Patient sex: M
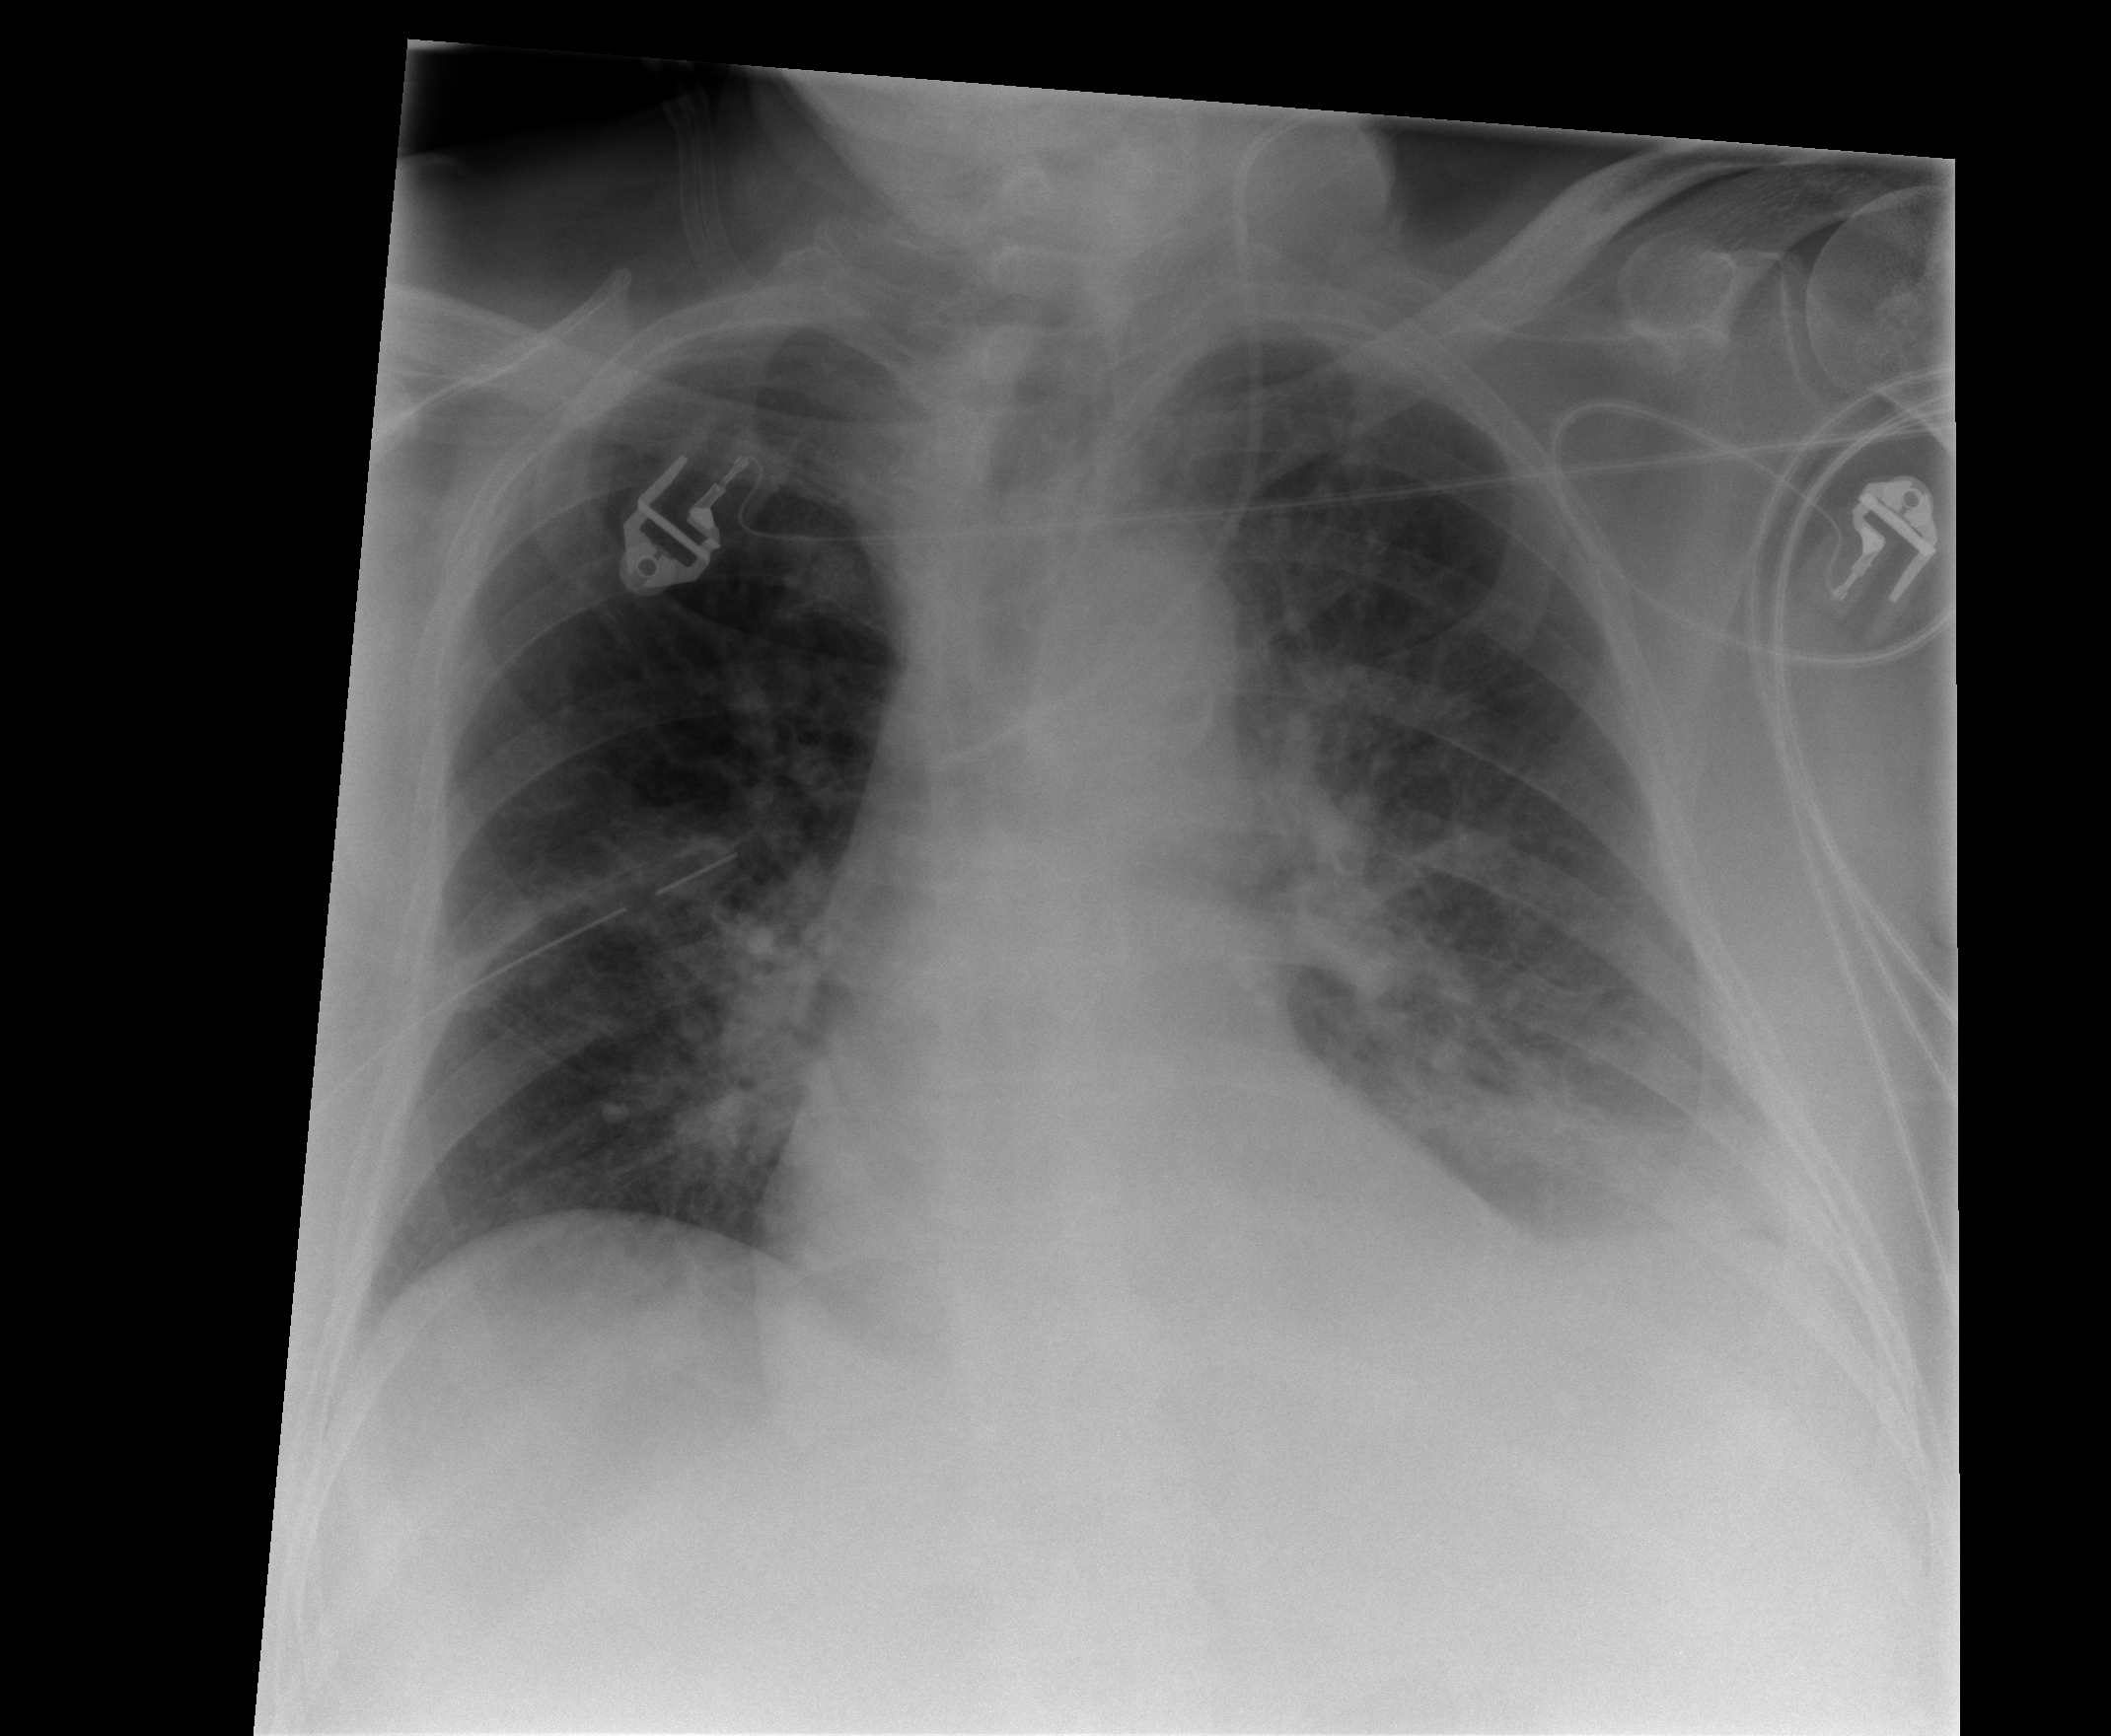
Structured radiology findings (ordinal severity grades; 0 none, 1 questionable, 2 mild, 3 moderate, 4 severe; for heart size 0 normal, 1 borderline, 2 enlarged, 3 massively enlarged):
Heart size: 2
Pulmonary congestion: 0
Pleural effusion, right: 0
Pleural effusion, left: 2
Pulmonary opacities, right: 0
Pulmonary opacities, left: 2
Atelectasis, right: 2
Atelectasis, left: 2